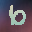
Label: 6